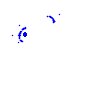
Particle: pion